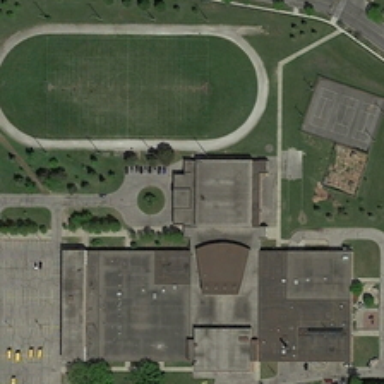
A playground is near several buildings and three tennis courts surrounded by green meadows in a school .